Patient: sex M, age 62
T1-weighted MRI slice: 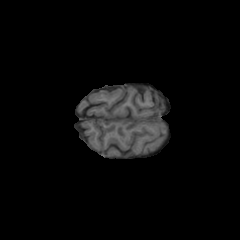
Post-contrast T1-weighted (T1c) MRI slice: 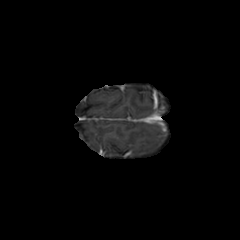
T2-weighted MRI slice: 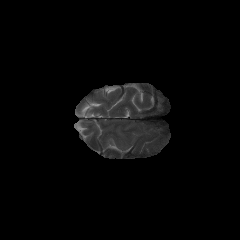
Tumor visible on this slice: no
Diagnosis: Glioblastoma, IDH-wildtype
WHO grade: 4